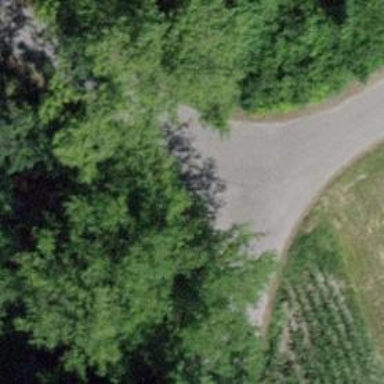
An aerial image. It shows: Paved service road.